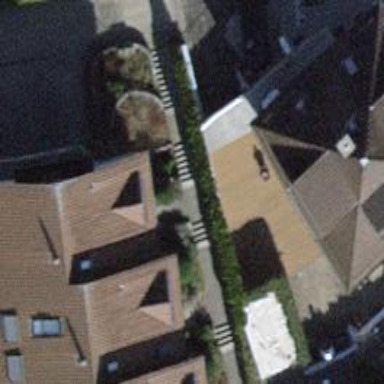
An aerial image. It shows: Road with steps.